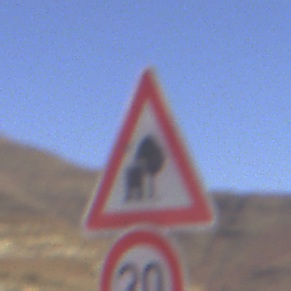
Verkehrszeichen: UnzureichendesLichtraumprofil
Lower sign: Geschwindigkeit30
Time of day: MorningAfternoon
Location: Outdoor (Nature)
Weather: Clear
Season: NotSpecified
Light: Natural